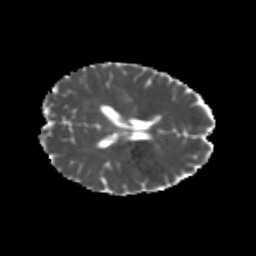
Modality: MD
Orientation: axial
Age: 23
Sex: female
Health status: healthy
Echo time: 0.074 s